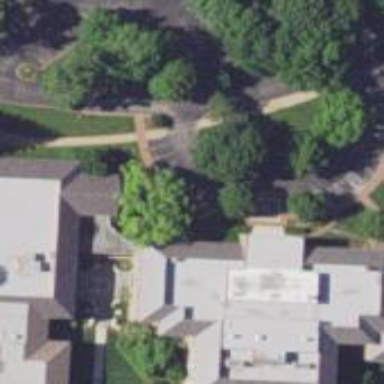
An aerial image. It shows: Building that serves as library.